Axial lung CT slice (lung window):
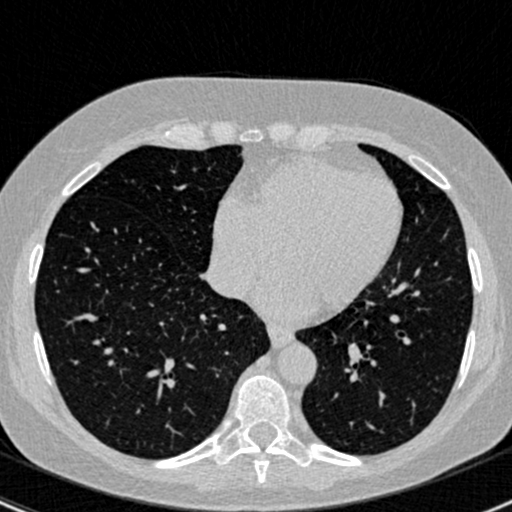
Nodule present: no